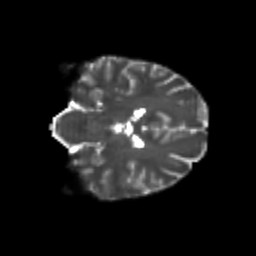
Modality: T2w
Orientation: coronal
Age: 22
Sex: female
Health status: healthy
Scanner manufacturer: philips
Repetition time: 7.39 s
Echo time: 0.08599 s